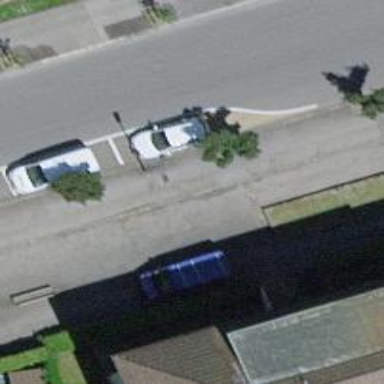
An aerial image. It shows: Broadleaved tree found on street.